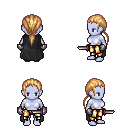
a pixel art fantasy rpg character, female body template, dark elf, purple skin, black cape, gold greaves, light blonde ponytail hairstyle, metal gloves, dagger, four views (front, back, left, right), 2x2 character sprite sheet, small pixel art, hard edges, no anti-aliasing